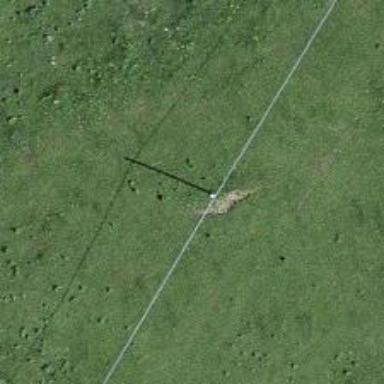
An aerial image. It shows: Power pole.